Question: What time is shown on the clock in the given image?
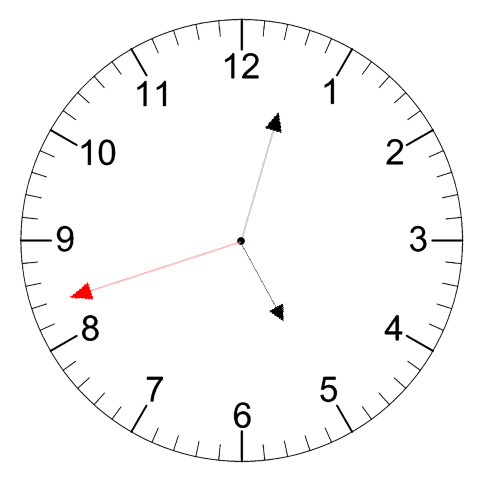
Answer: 05:02:42